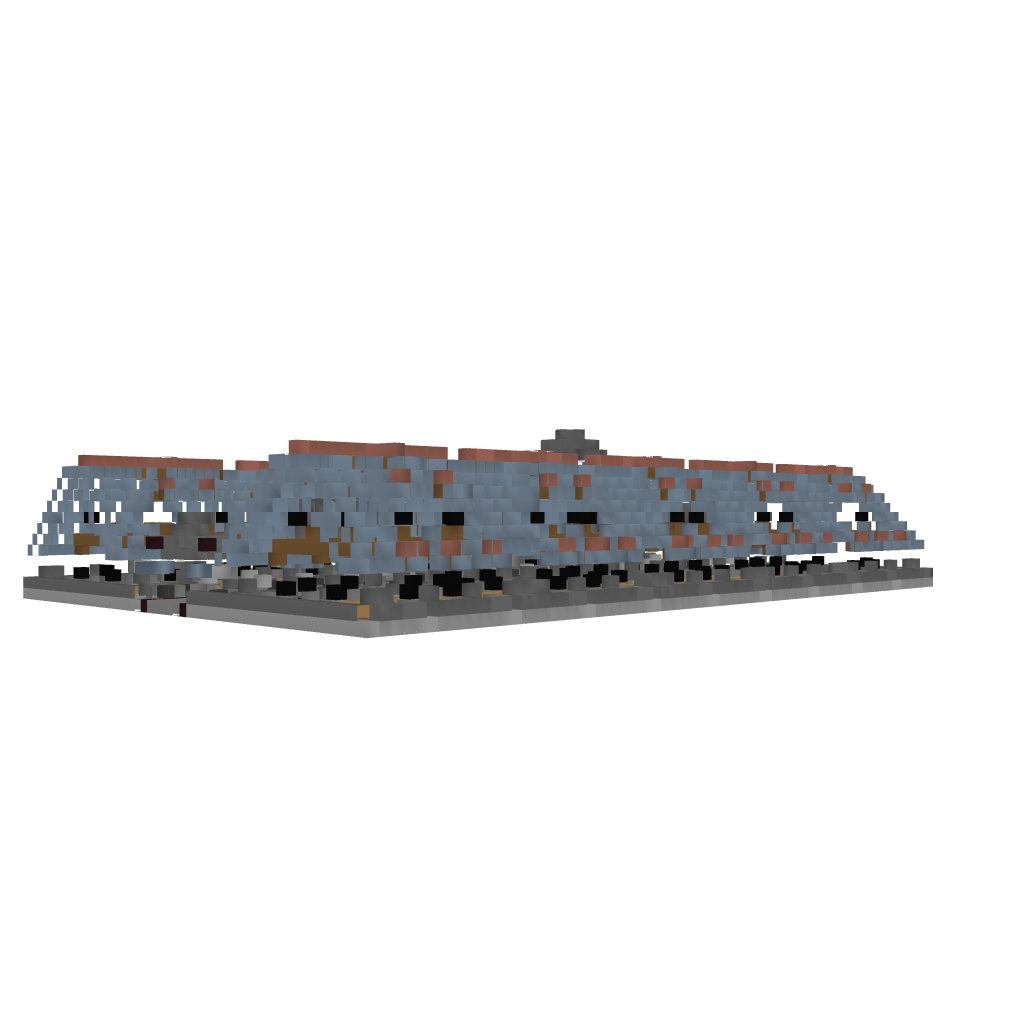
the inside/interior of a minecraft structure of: Modular Housing